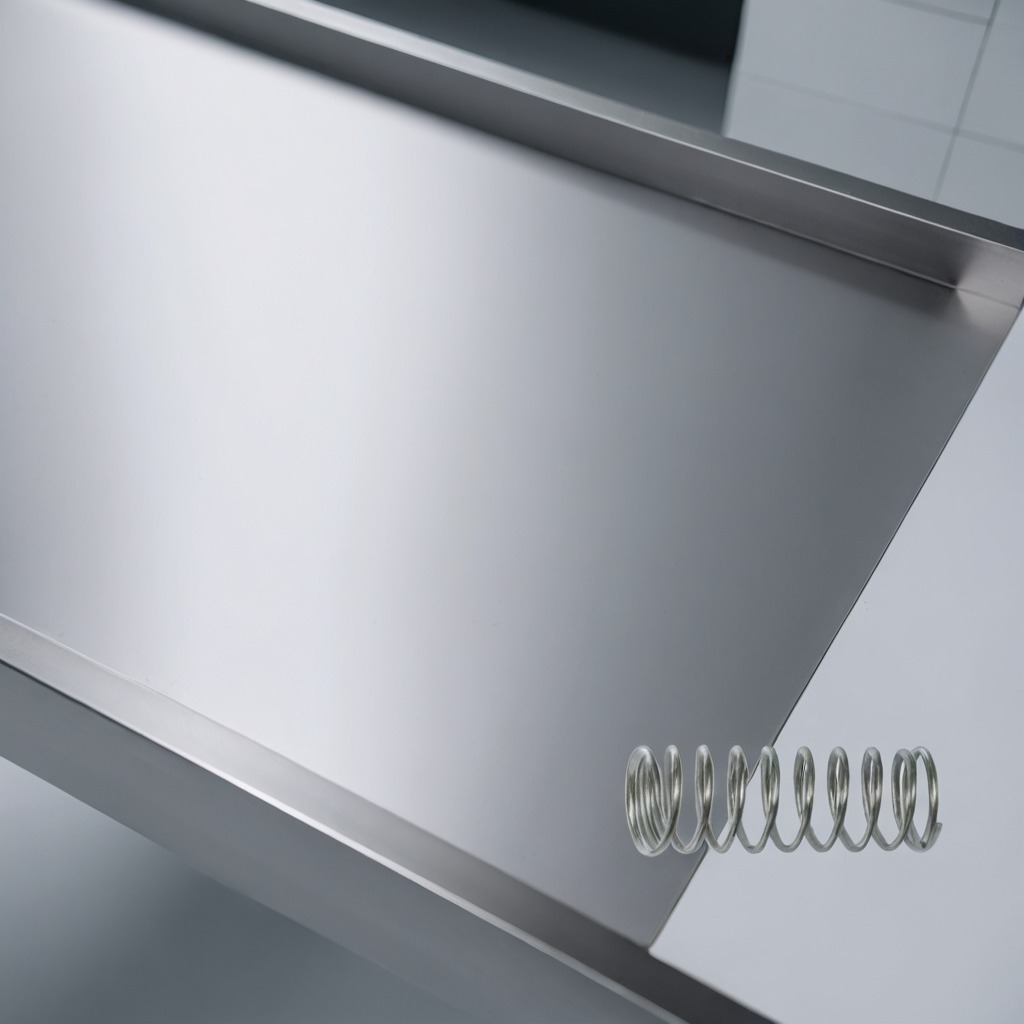
A coiled metal spring lies on a stainless steel table.